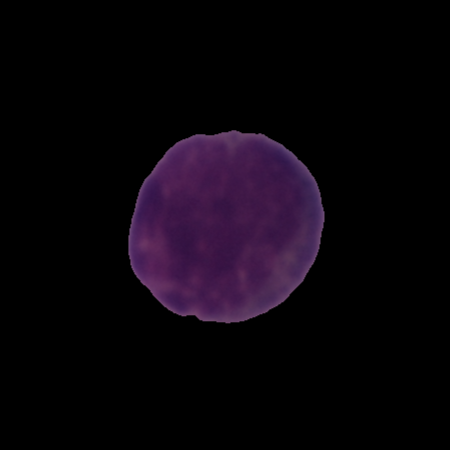
Label: cancer